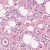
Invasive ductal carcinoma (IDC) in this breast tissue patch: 1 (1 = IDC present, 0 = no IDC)